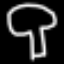
Label: mushroom